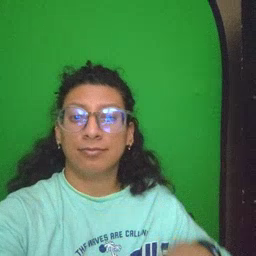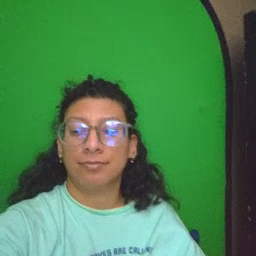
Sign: cut